Question:
It appears to be working but im not sure if playstore will require me in the future to link it by uploading the app to their playstore. Can anyone confirm if i can leave it unlinked? Thanks!
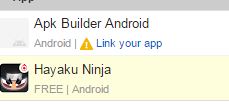
Answer: You can definitely use Admob without uploading your app to Google Play. The question is why wouldn't you upload your app to Google Play - it is a very large market that you will be missing out on.